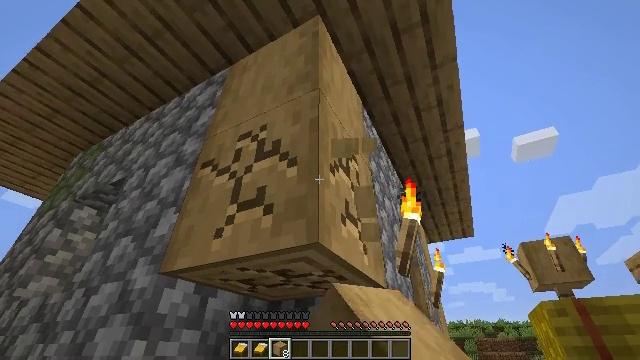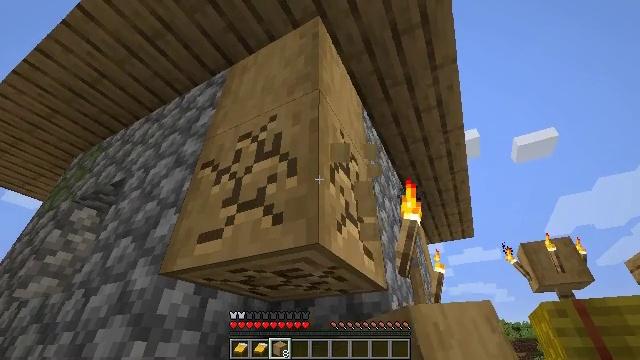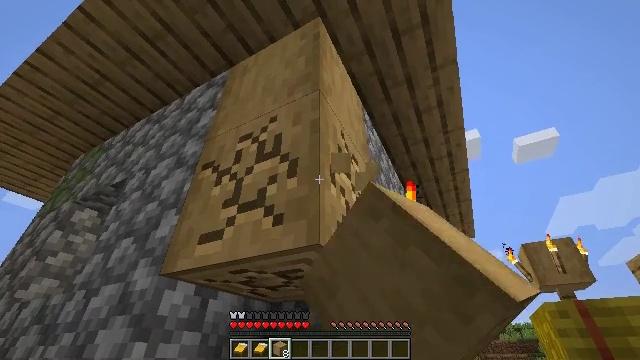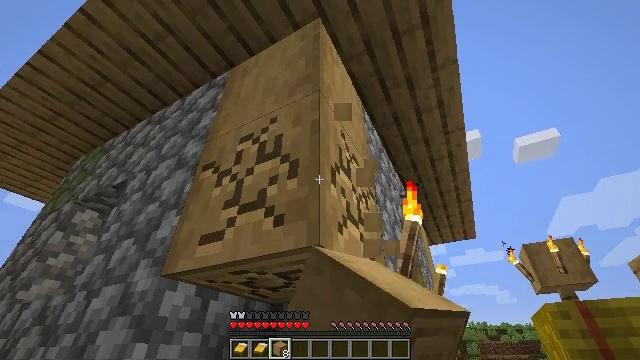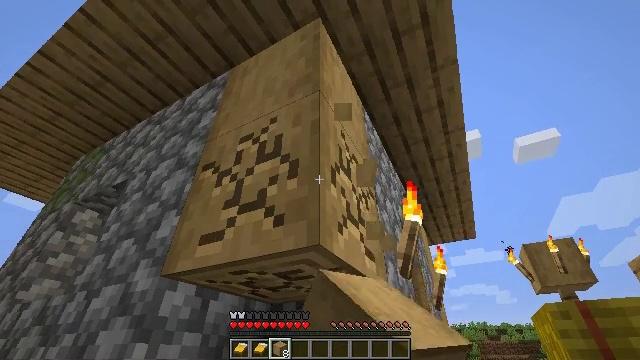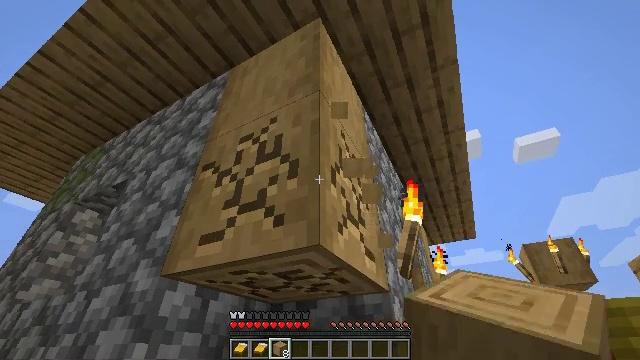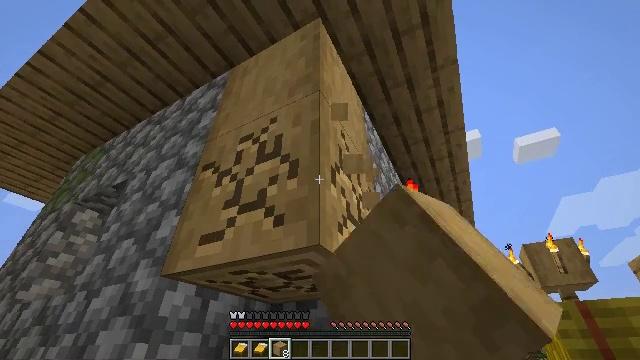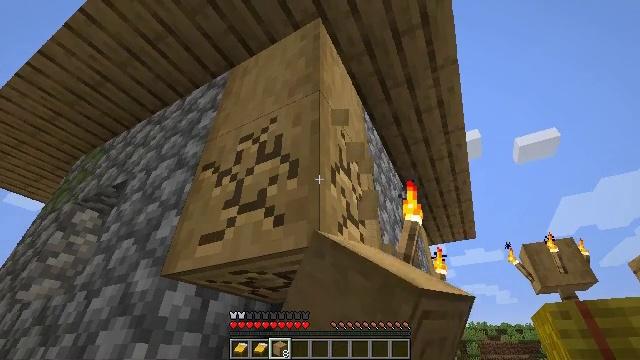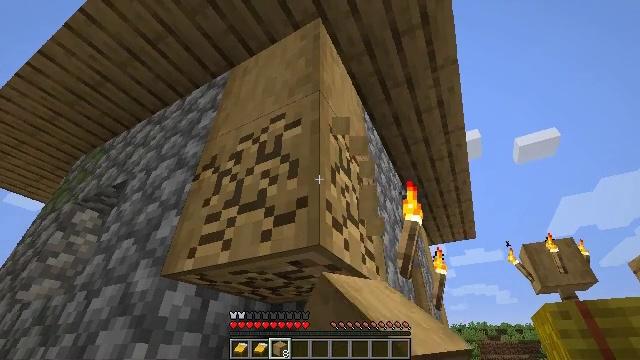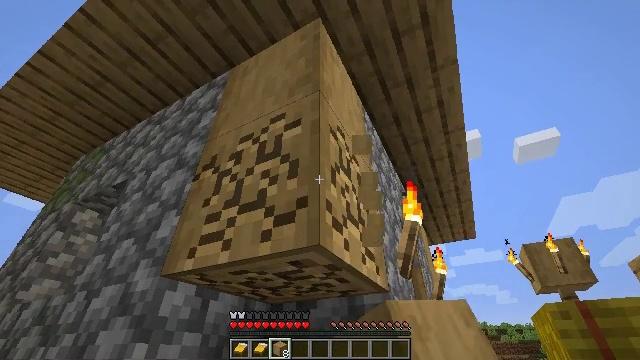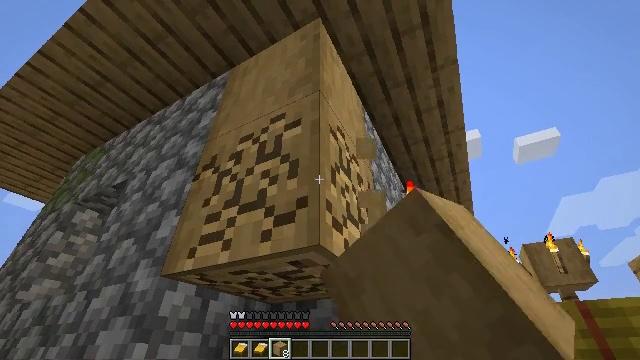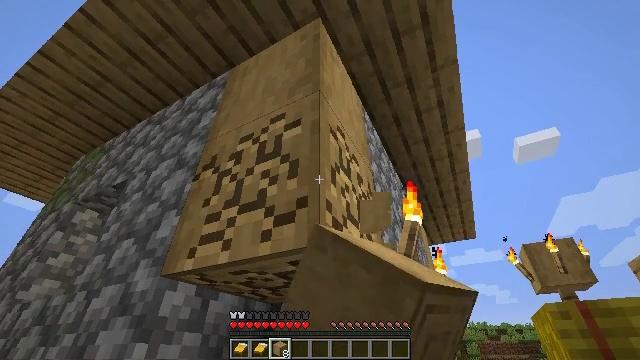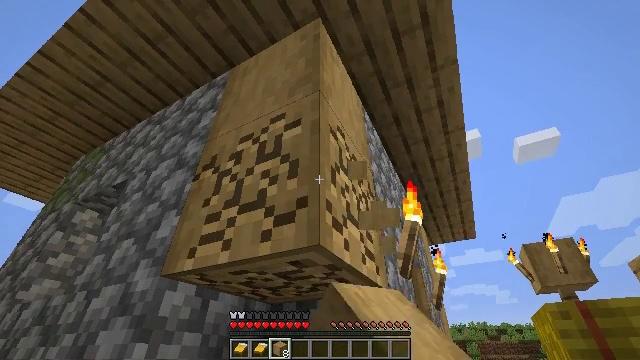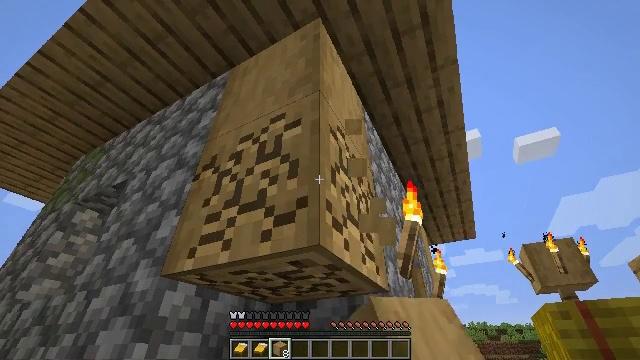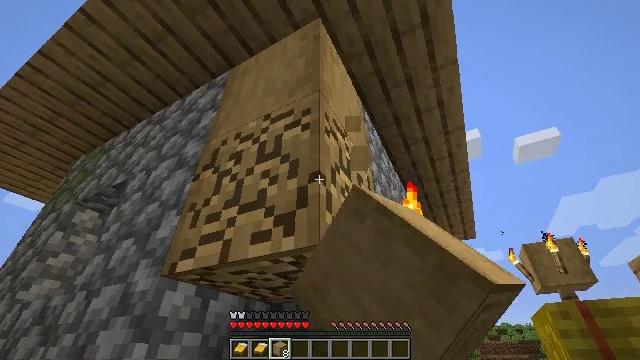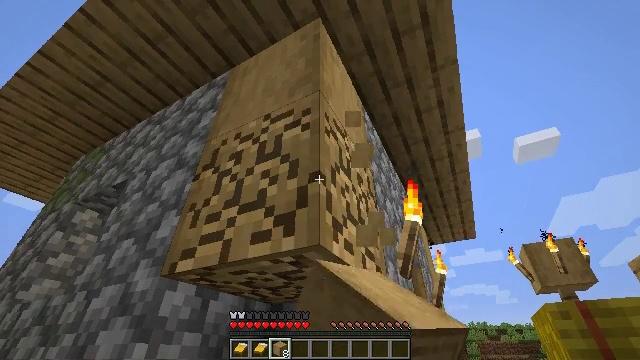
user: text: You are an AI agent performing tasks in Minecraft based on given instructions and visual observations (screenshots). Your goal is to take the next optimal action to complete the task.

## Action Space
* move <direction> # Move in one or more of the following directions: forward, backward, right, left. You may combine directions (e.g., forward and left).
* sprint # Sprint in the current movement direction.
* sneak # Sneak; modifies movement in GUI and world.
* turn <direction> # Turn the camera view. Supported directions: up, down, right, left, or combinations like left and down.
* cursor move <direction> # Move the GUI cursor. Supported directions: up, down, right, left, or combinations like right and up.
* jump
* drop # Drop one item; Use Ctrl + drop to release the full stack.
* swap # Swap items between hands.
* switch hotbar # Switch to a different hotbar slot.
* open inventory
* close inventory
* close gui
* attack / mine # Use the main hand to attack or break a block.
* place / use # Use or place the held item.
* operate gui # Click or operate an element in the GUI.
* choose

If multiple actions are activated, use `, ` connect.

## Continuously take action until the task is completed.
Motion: motion action
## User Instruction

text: Break the stripped oak log.
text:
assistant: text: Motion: attack / mine
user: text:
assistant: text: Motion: attack / mine
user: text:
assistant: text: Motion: attack / mine
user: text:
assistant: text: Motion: attack / mine
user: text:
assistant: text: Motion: attack / mine
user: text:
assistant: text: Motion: attack / mine
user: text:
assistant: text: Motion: attack / mine
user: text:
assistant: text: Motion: attack / mine
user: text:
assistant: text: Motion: attack / mine
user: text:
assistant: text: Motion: attack / mine
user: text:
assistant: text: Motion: attack / mine
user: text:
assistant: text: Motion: attack / mine
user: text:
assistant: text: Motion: attack / mine
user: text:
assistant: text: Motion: attack / mine
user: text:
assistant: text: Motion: attack / mine
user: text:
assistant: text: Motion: attack / mine
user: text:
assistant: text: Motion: attack / mine
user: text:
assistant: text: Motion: attack / mine
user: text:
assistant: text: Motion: attack / mine
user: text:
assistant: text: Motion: attack / mine
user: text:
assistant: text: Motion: attack / mine
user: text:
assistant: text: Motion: attack / mine
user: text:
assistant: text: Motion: attack / mine
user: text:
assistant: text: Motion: attack / mine
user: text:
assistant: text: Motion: attack / mine
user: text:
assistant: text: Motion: attack / mine
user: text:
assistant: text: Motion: attack / mine
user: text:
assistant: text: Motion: attack / mine
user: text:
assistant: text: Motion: attack / mine
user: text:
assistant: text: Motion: attack / mine